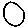
Label: circle